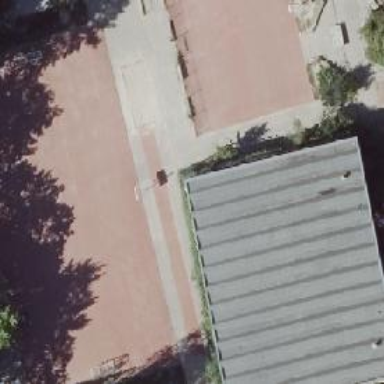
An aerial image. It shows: School building.